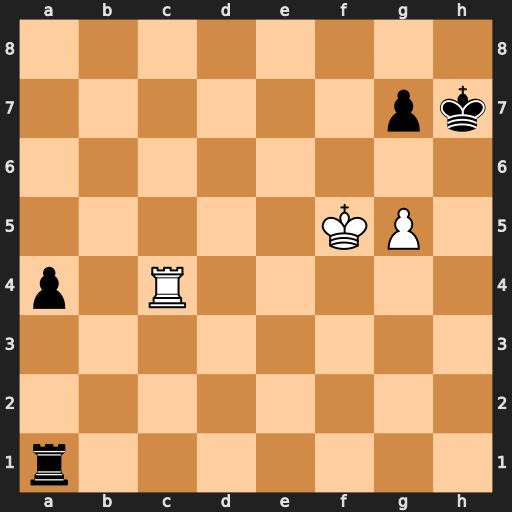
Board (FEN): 8/6pk/8/5KP1/p1R5/8/8/r7
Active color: w
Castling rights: -
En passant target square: -
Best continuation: g6+ Kh8 Rc8#